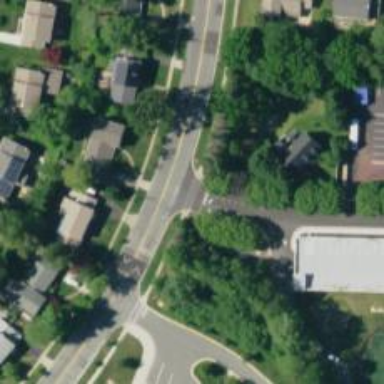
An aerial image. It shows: Uncontrolled road crossing.